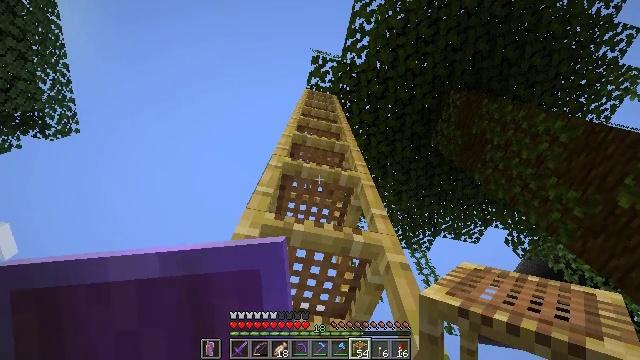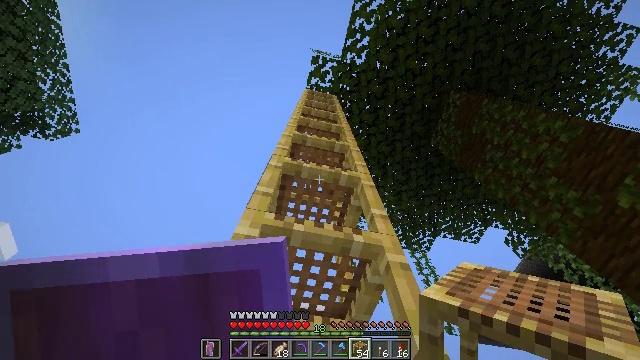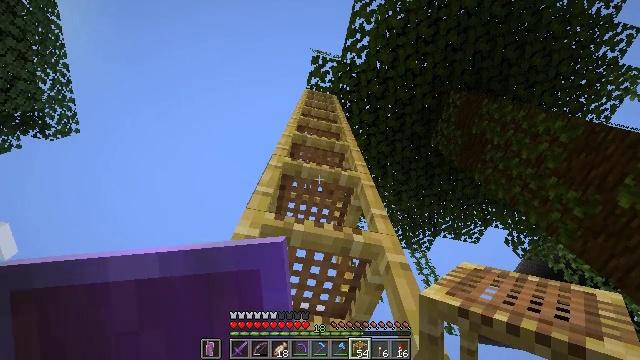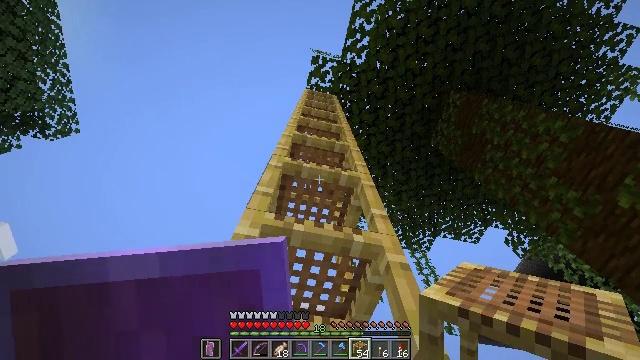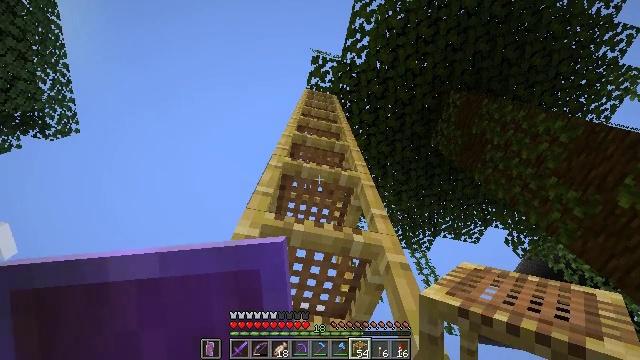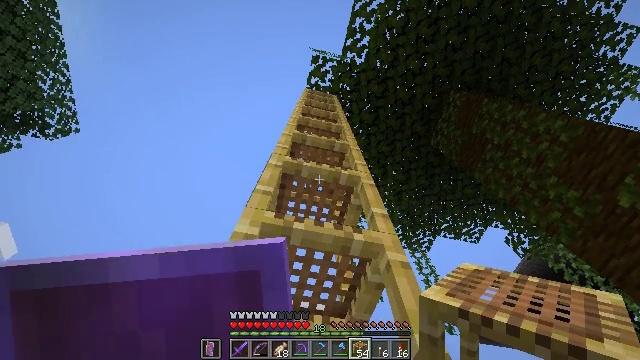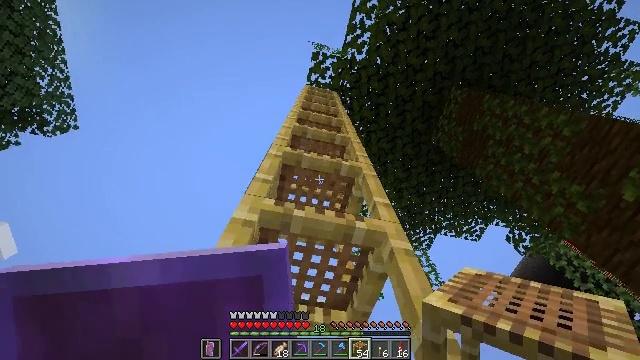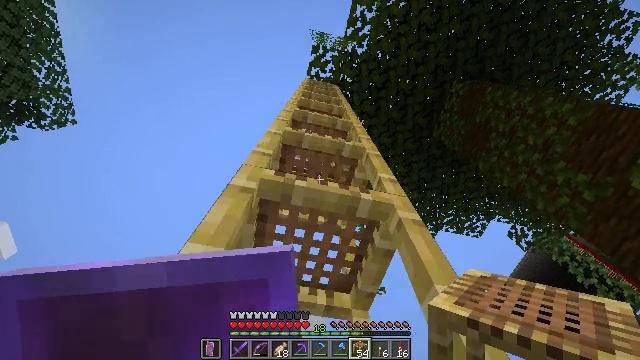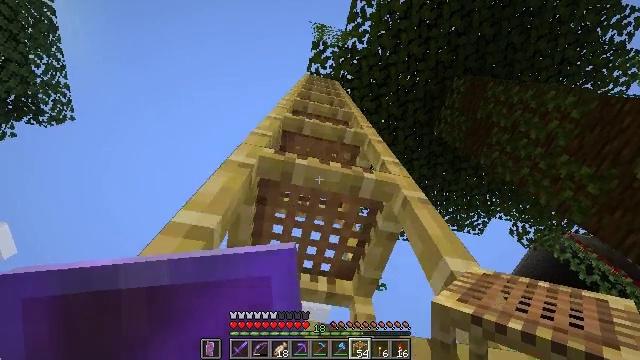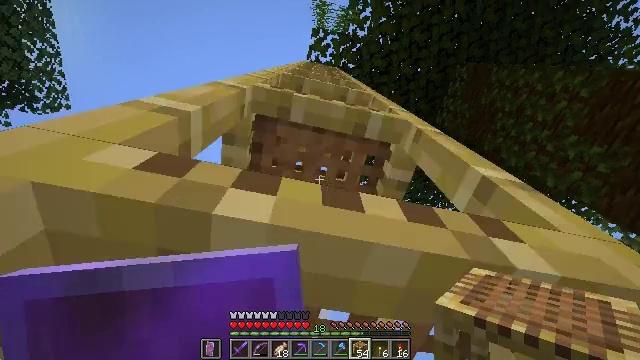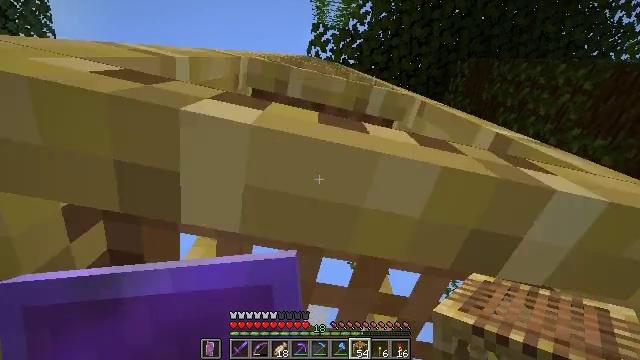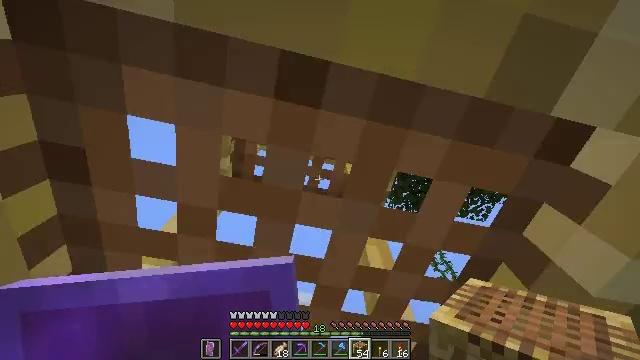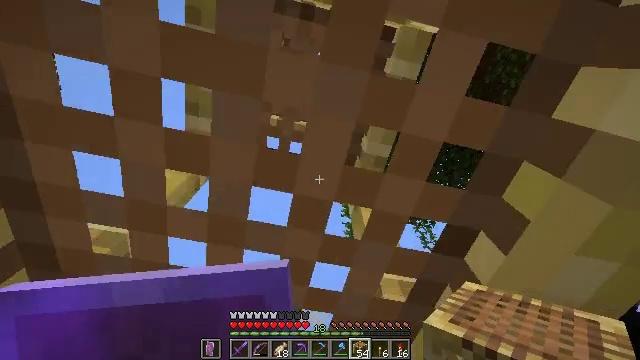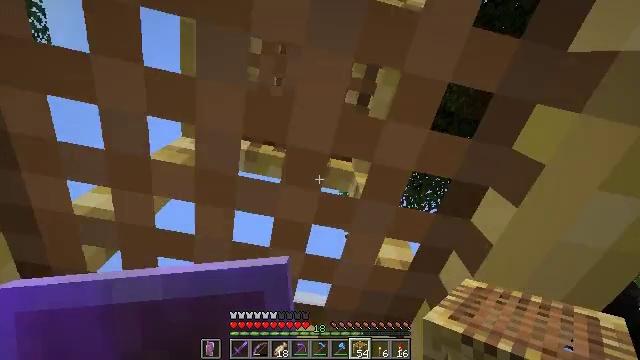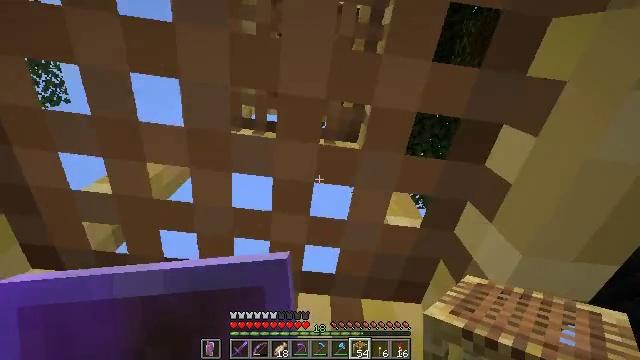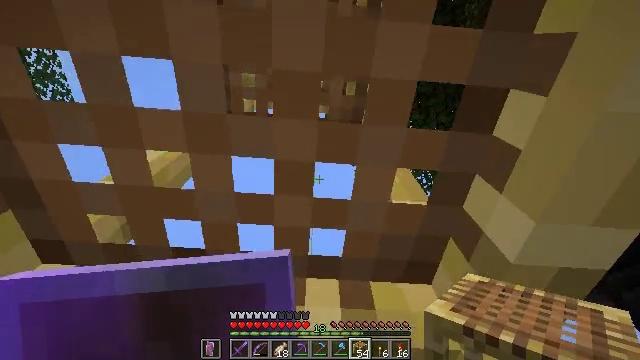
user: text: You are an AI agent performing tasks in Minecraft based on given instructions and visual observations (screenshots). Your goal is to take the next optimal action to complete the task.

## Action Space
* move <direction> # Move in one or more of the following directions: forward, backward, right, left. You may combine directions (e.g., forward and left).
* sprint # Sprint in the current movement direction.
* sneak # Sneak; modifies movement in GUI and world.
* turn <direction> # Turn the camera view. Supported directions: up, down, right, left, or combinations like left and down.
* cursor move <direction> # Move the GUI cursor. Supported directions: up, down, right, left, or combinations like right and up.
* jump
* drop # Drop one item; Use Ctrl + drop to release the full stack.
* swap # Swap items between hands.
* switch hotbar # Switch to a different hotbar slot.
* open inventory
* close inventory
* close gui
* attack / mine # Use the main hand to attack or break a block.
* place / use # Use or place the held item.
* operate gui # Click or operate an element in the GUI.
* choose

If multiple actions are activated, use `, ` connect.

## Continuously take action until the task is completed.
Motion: motion action
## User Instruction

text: Break the jungle leaves with your hand or shears.
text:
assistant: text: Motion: no_op
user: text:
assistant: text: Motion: no_op
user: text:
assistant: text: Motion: no_op
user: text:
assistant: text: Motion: no_op
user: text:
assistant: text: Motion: move forward
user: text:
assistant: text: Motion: move forward
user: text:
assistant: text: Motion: move forward
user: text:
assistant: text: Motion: move forward
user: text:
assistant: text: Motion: move forward
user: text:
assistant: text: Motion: move forward
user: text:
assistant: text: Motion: move forward
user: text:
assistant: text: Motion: move forward
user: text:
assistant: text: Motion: no_op
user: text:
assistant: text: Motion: turn left and down
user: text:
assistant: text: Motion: turn left and down
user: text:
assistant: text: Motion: no_op
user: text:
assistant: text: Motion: jump
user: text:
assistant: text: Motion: jump
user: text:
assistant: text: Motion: jump
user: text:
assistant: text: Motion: jump
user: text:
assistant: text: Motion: jump
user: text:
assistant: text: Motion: jump
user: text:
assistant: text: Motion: jump
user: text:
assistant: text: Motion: jump
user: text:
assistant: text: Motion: jump
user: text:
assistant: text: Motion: turn left, jump
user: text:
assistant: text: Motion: turn left and down, jump
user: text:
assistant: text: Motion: turn left and down, jump
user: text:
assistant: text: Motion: turn down, jump
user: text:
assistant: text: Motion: jump